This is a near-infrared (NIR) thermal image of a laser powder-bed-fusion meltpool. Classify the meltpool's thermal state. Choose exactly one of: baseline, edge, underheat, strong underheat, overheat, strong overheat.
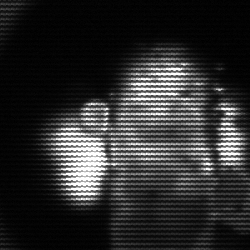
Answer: strong underheat